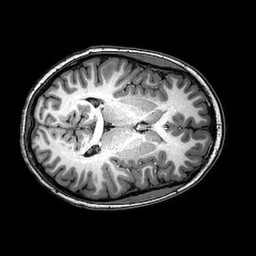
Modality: T1w
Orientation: axial
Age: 18
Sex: female
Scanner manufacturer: philips
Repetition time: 0.008165 s
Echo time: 0.00373 s